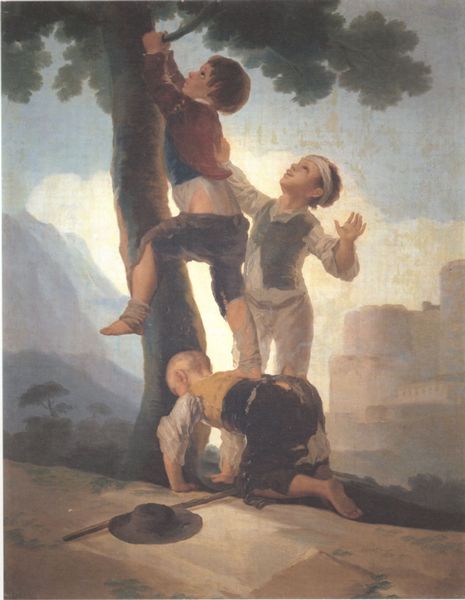
Titel: Kinder auf einen Baum kletternd
Künstler: Francisco de Goya
Institution: Madrid, Museo del Prado
Schlagwörter: baum, blätter, gemälde, hand, himmel, kopf, wolken, bäume, landschaft, hut, rücken, blick, gebäude, hose, halten, stehen, stirnband, ast, boden, kinder, beine, stab, buben, jungen, knaben, berge, fels, dunst, klein, oben, spiel, barfuss, burg, diesig, knien, klettern, mutig, hilfestellung, knaaben